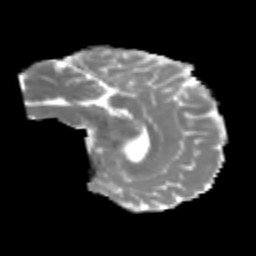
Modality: MD
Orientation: sagittal
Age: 29
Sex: male
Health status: healthy